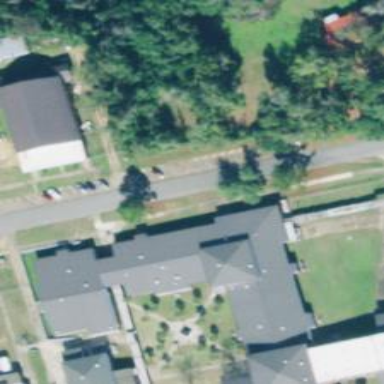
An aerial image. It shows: School building.